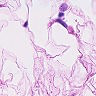
Metastatic tissue present: no